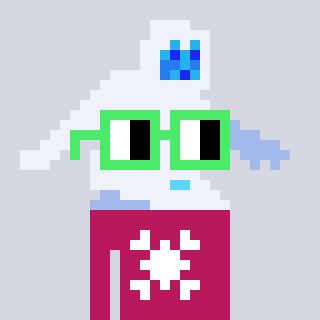
a pixel art character with square light green glasses, a yeti-shaped head and a darkpink-colored body on a cool background